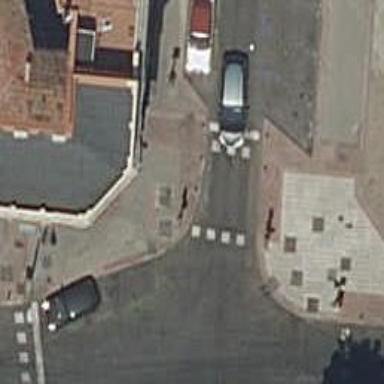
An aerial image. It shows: Asphalt footway with marked crossing equipped with traffic signals.